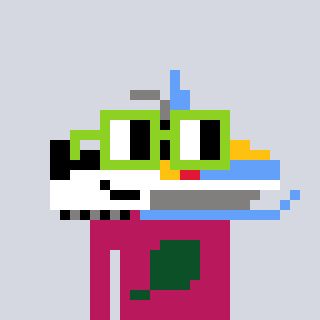
a pixel art character with square light green glasses, a snowmobile-shaped head and a darkpink-colored body on a cool background